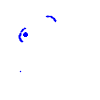
Particle: electron